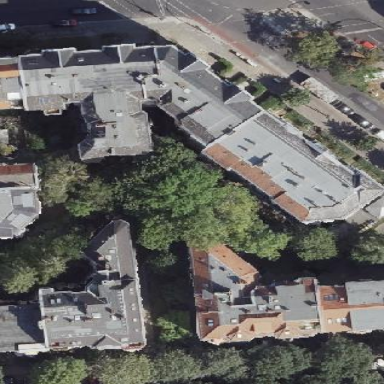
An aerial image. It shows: Building consisting of apartments with double saltbox roof shape.